Question: I see some tweets have some kind of HTML embedded. How is it possible to do this?

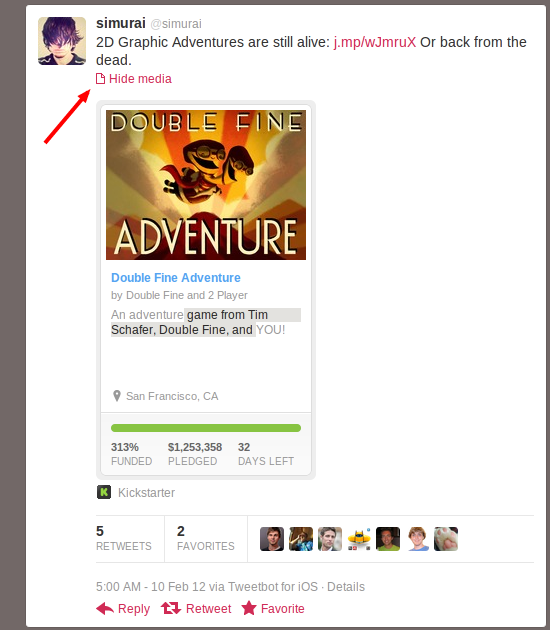
Answer: It certainly is a list of hardcoded partnerships, as @dtt101 suggested.
here's a list of partners (the js file with "hogan-more" in it, e.g. at <URL>:
updated with domain names from the source
- 'www.amazon.com'- 'http://www.aol.com'- 'http://itunes.apple.com'- 'blip.tv'- 'http://cnn.com'- 'dailybooth.com'- 'http://deviantart.com'- 'http://dipdive.com'- 'http://etsy.com'- 'https://facebook.com''http://facebook.com'- 'https://secure.flickr.com''http://www.flickr.com'- 'www.foursquare.com'- 'http://video.google.com'- 'www.gowalla.com'- 'http://www.hulu.com'- 'instagr.am'- 'http://justin.tv'- 'kickstarter.com'- 'http://www.kiva.org'- 'http://www.livestream.com'- 'www.lockerz.com'- 'www.meetup.com'- 'http://msnbc.com'- 'http://mtv.com'- 'http://www.nhl.com'- 'http://photobucket.com'- 'http://photozou.jp'- 'plancast.com'- 'rdio.com'- 'http://slideshare.com'- 'http://twitgoo.com'- 'twitpic.com'- 'twitter.com'- 'twitter.com'- 'twitter.com'- 'www.twitvid.com'- 'http://ustream.tv'- 'http://vevo.com'- 'vimeo.com'- 'http://online.wsj.com'- 'http://washingtonpost.com'- 'www.whosay.com'- 'https://with.me''http://with.me'- 'wordpress.com'- 'yfrog.com'- 'www.youtube.com'